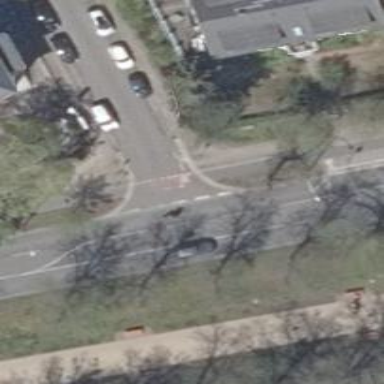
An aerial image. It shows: Residential road with asphalt surface. There are sidewalks on both sides and opposite cycleway.